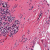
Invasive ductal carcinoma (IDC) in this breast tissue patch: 0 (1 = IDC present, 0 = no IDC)